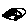
Label: cloud